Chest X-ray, AP view. Patient: 46 years old, sex F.
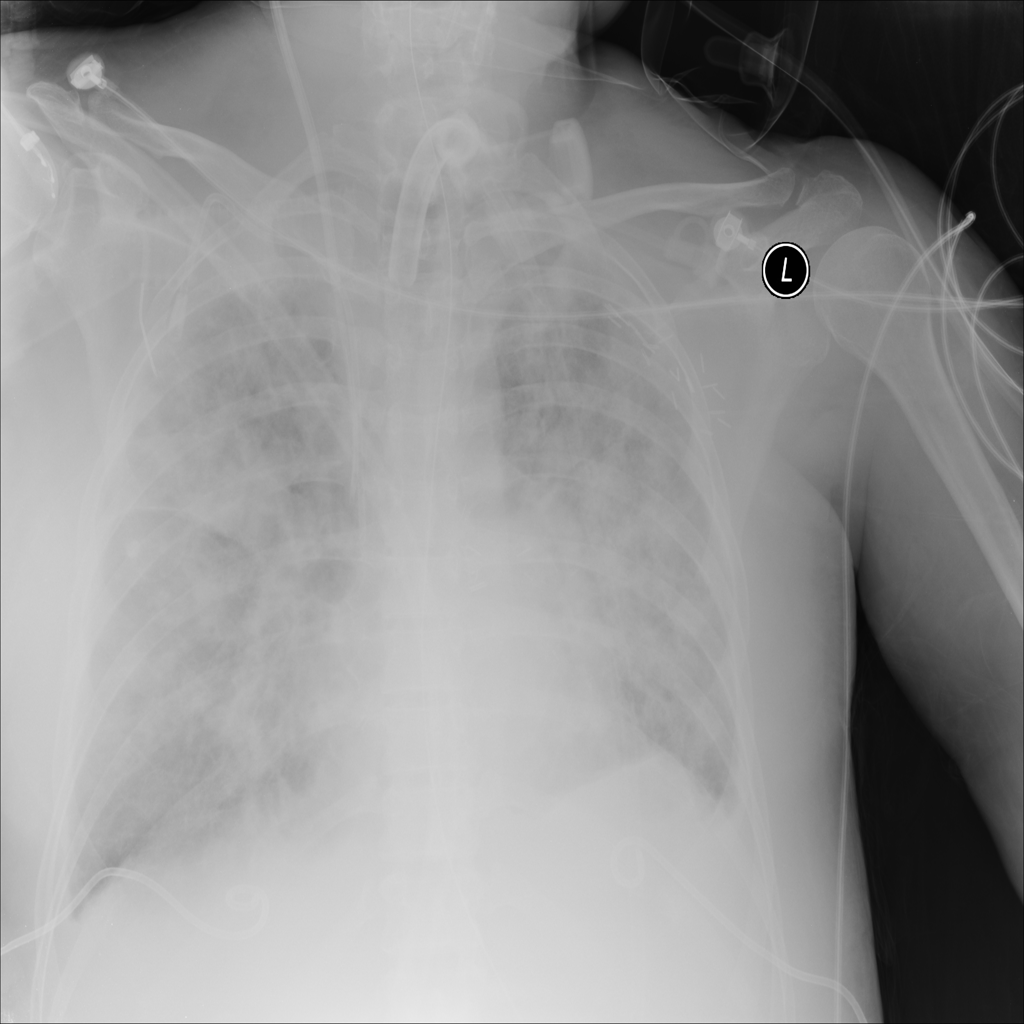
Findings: Infiltration